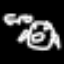
Label: frog